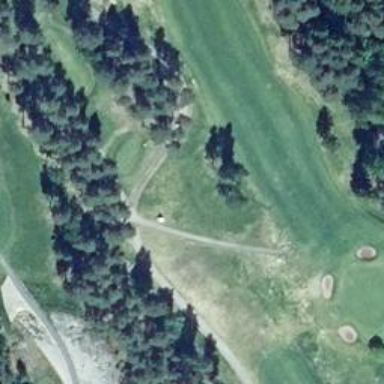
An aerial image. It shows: Footway that doubles as golf path.